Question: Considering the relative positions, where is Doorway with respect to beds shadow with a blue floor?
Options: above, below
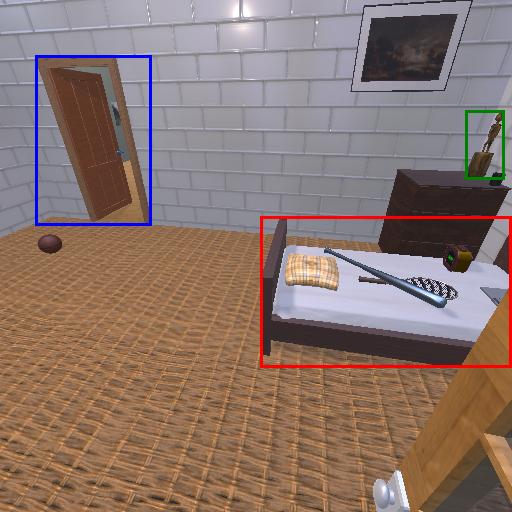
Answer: above